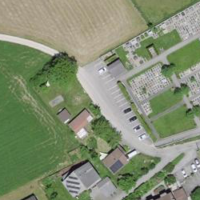
EUNIS habitat code: 55
Species observed at this site:
Papaver rhoeas
Cerastium tomentosum
Clinopodium menthifolium